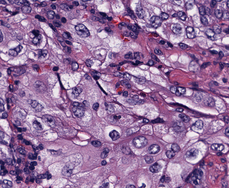
Tumor epithelial tissue: yes
Tumor-associated stroma tissue: no
Normal tissue: no